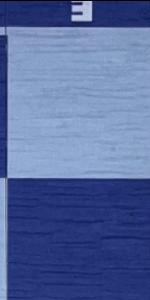
Label: Empty